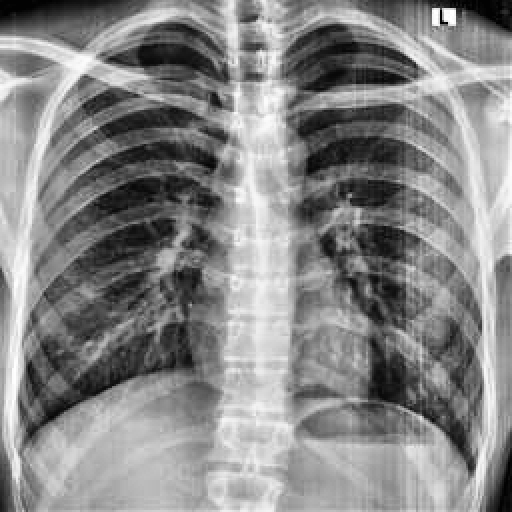
Finding: NORMAL